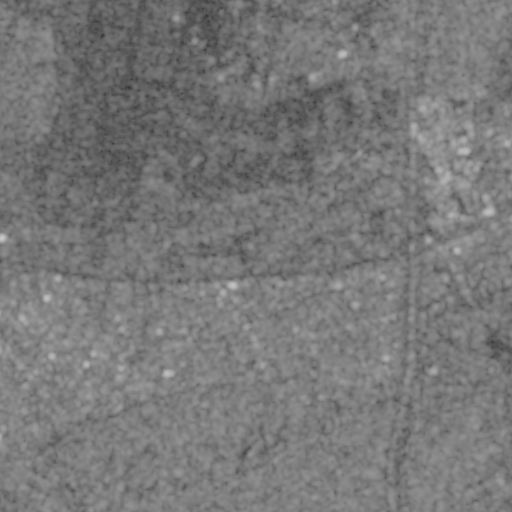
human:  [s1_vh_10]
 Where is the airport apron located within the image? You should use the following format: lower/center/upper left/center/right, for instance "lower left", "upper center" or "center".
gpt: The airport apron is located in the upper right of the image.
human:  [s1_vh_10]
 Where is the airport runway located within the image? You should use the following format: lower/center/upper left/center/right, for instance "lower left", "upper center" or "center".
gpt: The airport runway is located in the upper left of the image.
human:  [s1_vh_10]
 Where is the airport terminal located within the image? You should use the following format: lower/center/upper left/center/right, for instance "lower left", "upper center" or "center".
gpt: The airport terminal is located in the upper center of the image.
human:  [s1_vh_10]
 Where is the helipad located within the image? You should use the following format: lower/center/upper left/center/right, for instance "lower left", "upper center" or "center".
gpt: The helipad is located in the upper center of the image.
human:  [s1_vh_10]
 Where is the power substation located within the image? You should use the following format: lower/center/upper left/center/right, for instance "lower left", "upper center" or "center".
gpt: The power substation is located in the right of the image.
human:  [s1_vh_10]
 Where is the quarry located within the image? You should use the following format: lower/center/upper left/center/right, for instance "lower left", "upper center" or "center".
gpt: The quarry is located in the upper left of the image.
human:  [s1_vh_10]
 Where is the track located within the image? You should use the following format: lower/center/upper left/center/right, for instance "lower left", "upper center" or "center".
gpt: The track is located in the upper right of the image.
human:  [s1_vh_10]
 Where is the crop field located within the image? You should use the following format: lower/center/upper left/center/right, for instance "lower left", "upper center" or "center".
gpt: There is no crop field in the image.

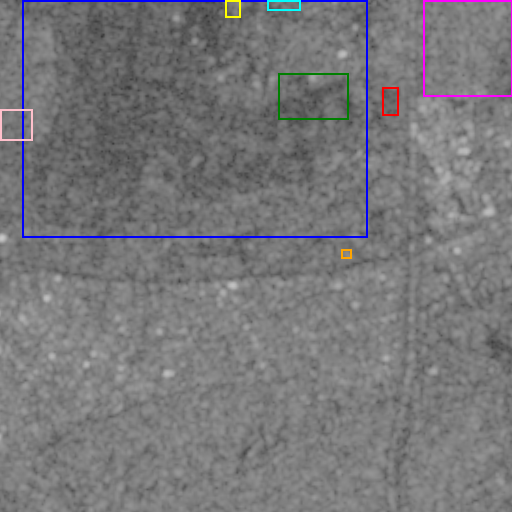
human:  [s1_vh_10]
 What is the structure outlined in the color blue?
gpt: The structure outlined in blue is an airport.
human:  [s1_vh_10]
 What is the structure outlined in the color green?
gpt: The structure outlined in green is an airport apron.
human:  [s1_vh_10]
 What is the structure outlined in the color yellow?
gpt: The structure outlined in yellow is an airport terminal.
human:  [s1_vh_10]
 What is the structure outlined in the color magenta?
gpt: The structure outlined in magenta is a park.
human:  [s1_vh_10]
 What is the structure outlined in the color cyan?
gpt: The structure outlined in cyan is a parking lot.
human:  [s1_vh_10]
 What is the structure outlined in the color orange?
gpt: The structure outlined in orange is a power substation.
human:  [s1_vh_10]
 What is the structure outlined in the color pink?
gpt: The structure outlined in pink is a quarry.
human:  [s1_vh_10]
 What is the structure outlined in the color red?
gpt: The structure outlined in red is a track.
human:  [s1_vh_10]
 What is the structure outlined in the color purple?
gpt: There is no purple outline.